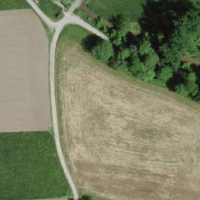
EUNIS habitat code: 52
Species observed at this site:
Medicago lupulina
Medicago sativa
Alnus glutinosa
Cornus sanguinea
Gryllus campestris